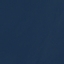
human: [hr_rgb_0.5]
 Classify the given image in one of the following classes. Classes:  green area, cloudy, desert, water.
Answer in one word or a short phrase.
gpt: water